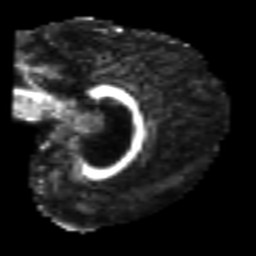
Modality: FA
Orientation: sagittal
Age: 59
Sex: male
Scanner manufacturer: siemens
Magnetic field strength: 3 T
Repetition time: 4.999 s
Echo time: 0.07946 s